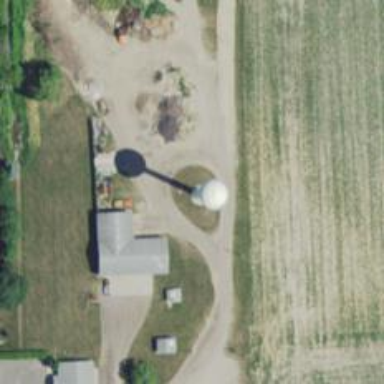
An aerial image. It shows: Water tower that is man-made.